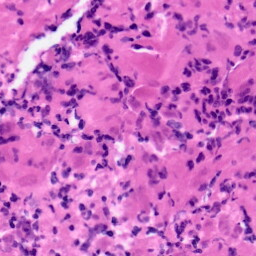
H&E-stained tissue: Pancreatic